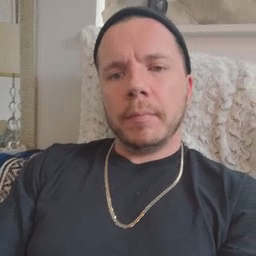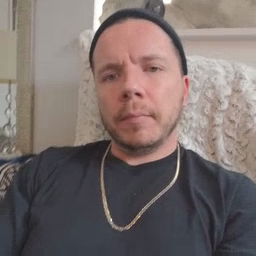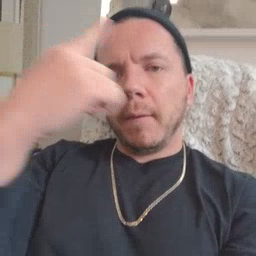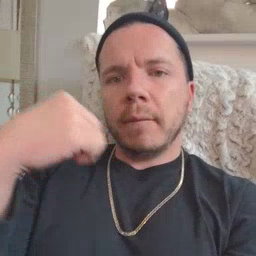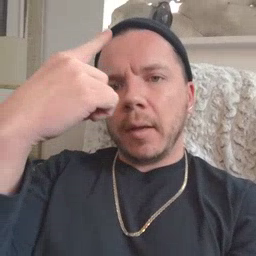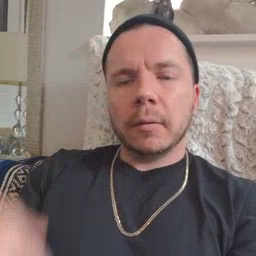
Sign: face